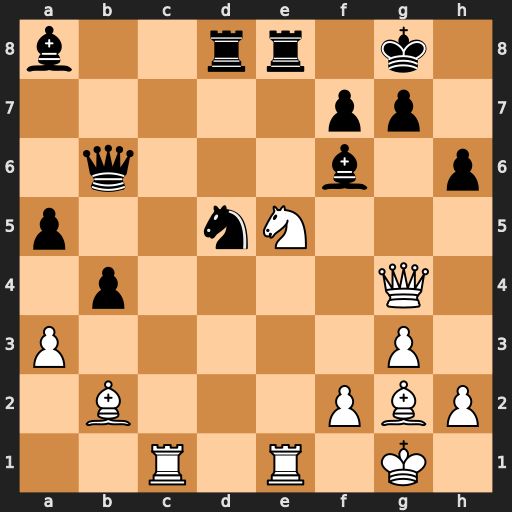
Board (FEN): b2rr1k1/5pp1/1q3b1p/p2nN3/1p4Q1/P5P1/1B3PBP/2R1R1K1
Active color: w
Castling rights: -
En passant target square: -
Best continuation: Bxd5 Bxd5 Nd7 Rxe1+ Rxe1 Rxd7 Re8+ Kh7 Qxd7 Bxb2 Qxd5